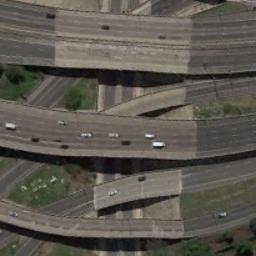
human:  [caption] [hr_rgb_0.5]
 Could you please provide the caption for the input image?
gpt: There are many cars on the road under the overpass .

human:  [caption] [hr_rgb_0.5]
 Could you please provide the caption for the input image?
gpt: The overpass is next to the grass with some cars .

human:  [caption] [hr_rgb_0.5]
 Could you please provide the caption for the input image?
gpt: There are some green lawns beside the overpass .

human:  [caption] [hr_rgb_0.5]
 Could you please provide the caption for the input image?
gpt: An overpass on top of two roads .

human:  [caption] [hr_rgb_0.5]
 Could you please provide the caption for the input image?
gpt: The intricated overpasses is over the roads and some cars are driving on the roads and the overpass .